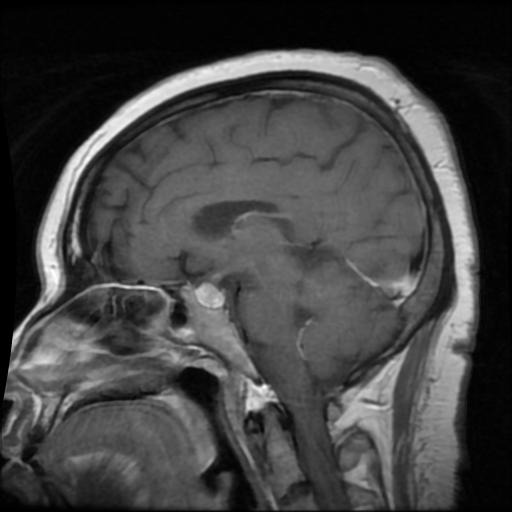
Label: pituitary